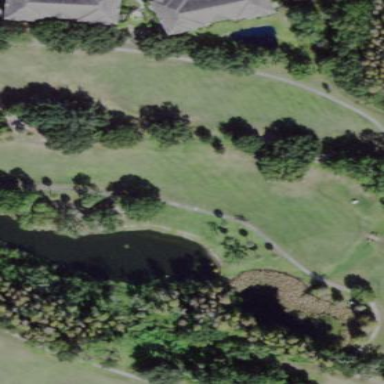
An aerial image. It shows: Grassy area designated as golf fairway.